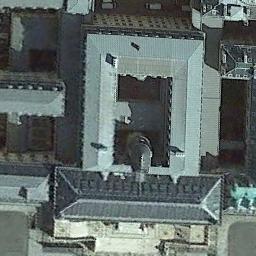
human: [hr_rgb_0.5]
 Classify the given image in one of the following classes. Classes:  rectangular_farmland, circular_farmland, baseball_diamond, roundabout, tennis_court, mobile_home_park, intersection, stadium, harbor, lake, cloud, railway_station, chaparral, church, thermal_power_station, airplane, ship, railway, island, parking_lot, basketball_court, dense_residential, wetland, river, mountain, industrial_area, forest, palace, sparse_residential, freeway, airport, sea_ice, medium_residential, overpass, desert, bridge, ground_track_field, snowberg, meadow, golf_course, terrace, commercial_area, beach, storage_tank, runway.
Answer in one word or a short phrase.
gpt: palace